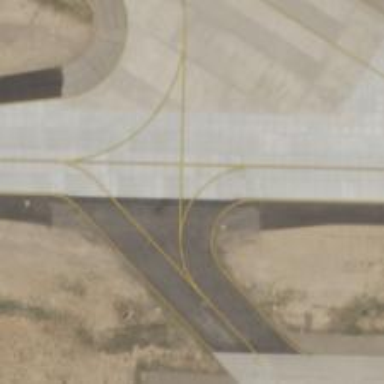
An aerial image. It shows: View of taxiway at the airport.